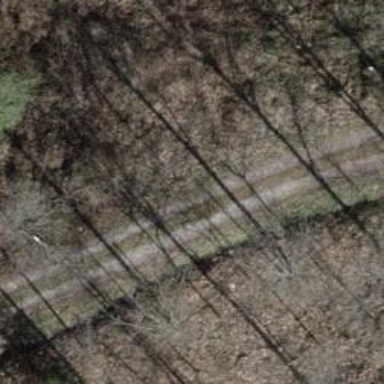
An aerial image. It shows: Dirt track road with grade 3 tracktype.